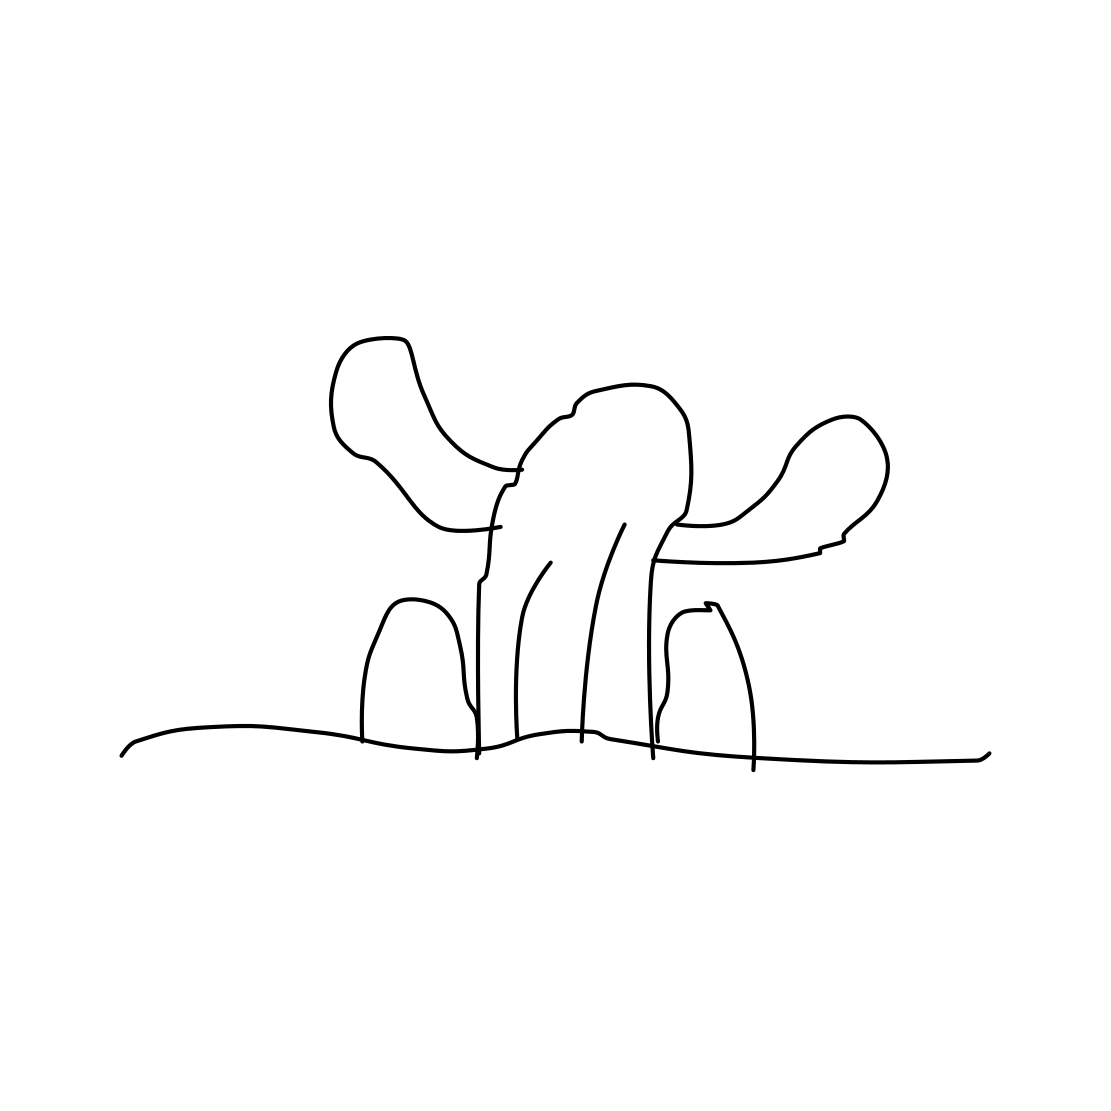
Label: cactus